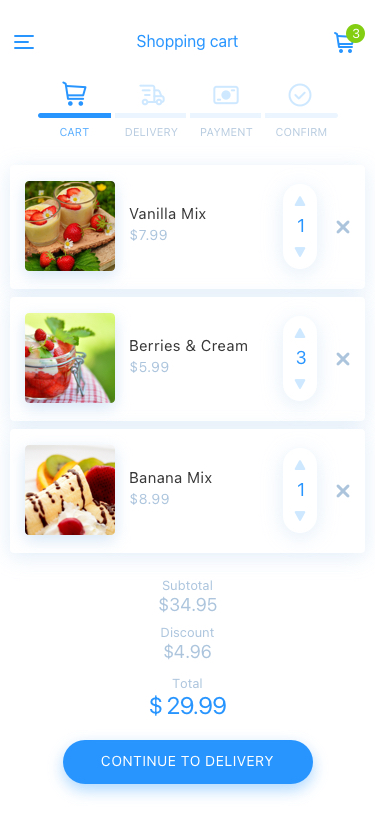
Text in this UI design:
Subtotal
$34.95
Discount
$4.96
Total
$ 29.99
Vanilla Mix
$7.99
1
Berries & Cream
$5.99
3
Banana Mix
$8.99
1
Cart
Delivery
Payment
Confirm
Shopping cart
3